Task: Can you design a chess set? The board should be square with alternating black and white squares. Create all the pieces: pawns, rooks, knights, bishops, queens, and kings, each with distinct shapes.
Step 4068:
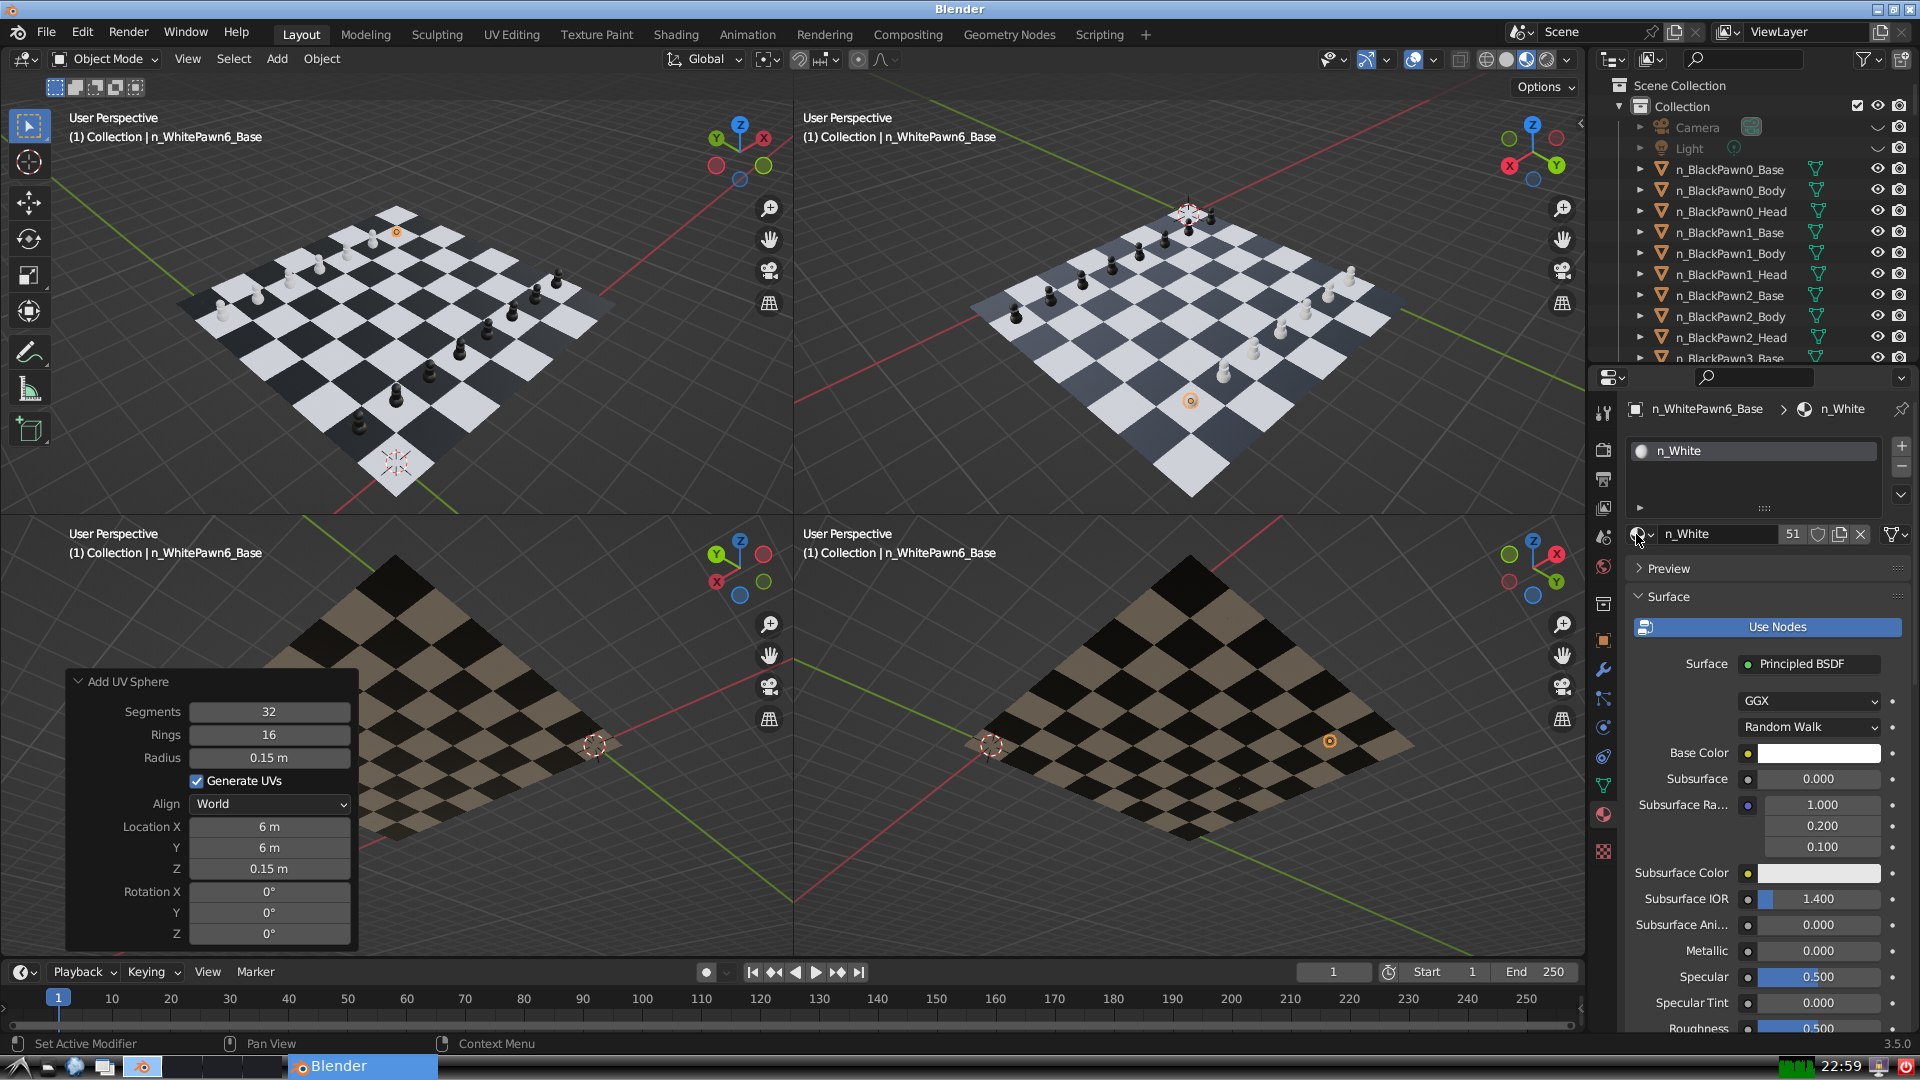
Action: {"mouse_move": [278, 58]}